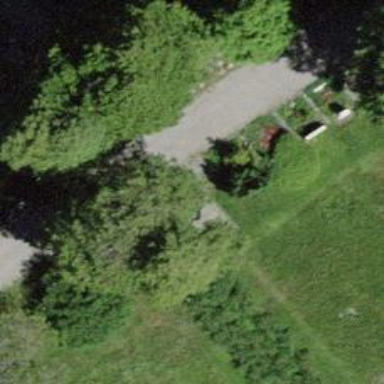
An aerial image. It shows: Unpaved path.